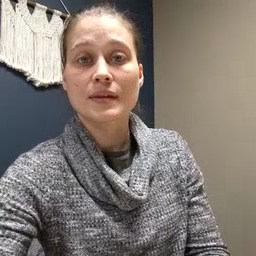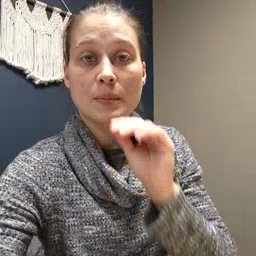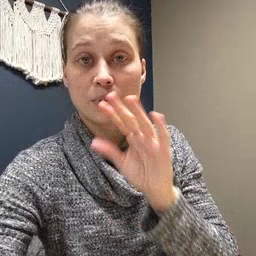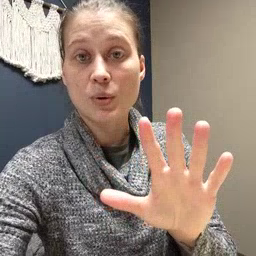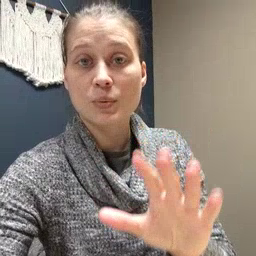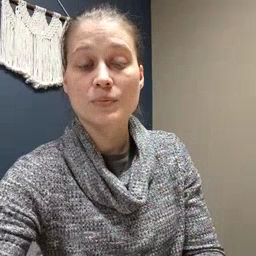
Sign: blow